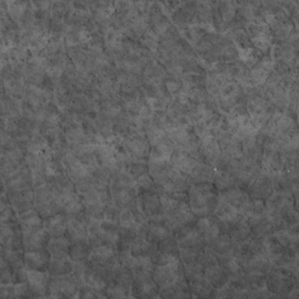
Label: non_frost